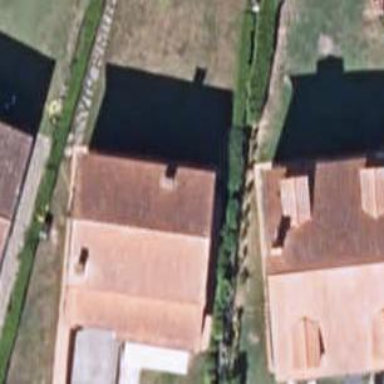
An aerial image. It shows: Simple and straightforward house.